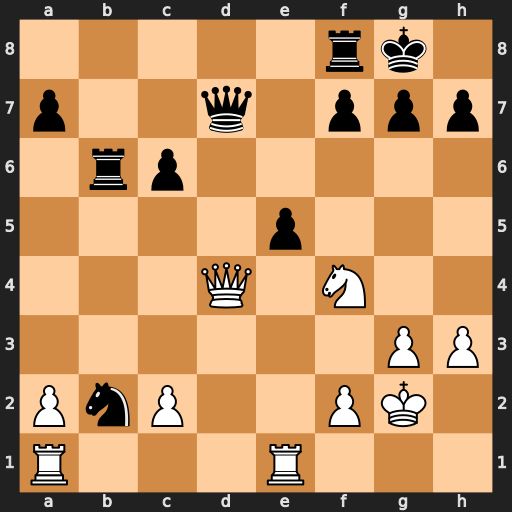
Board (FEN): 5rk1/p2q1ppp/1rp5/4p3/3Q1N2/6PP/PnP2PK1/R3R3
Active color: w
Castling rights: -
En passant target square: -
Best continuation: Qxd7